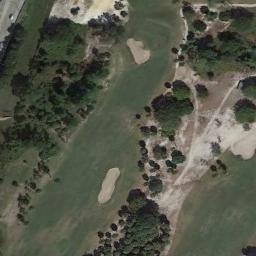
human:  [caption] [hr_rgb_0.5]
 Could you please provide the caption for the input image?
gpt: There are about a dozen bunkers on this lawn .

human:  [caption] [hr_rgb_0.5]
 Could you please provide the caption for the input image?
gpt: There are lots of  trees beside the golf course .

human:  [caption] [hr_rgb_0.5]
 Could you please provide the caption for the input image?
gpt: There are a few bunkers and a few paths on the large green lawn on the golf course and many trees .

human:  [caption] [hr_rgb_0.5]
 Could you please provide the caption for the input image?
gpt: The golf course has a fairway, Some roads, Barrier trees and two sandpits and some barrier trees are on both sides of the fairway .

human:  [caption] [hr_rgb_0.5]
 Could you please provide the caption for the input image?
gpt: There are two bunkers and some green trees on the golf course .